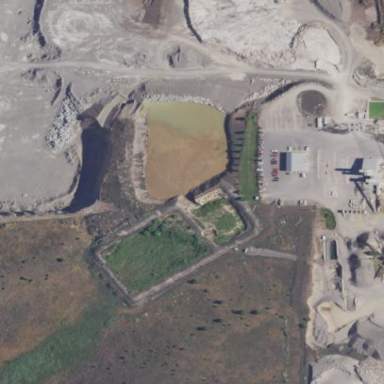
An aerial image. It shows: Quarry area.